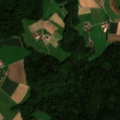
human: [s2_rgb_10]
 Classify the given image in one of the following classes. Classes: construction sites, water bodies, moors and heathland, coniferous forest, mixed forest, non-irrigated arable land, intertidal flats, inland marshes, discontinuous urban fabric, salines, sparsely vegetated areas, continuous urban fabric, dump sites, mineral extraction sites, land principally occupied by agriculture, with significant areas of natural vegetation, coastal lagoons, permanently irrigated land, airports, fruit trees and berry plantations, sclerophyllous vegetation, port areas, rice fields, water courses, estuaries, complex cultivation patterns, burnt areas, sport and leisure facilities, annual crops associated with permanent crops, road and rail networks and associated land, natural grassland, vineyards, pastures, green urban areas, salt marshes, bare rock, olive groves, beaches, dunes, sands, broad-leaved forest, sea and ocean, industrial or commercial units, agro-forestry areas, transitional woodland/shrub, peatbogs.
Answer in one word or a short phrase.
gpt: non-irrigated arable land, mixed forest